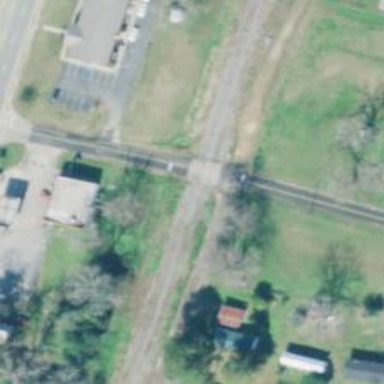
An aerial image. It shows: Rail spur service.